Aerial crown-view tile of a tropical tree (Barro Colorado Island, Panama), acquired 20240611:
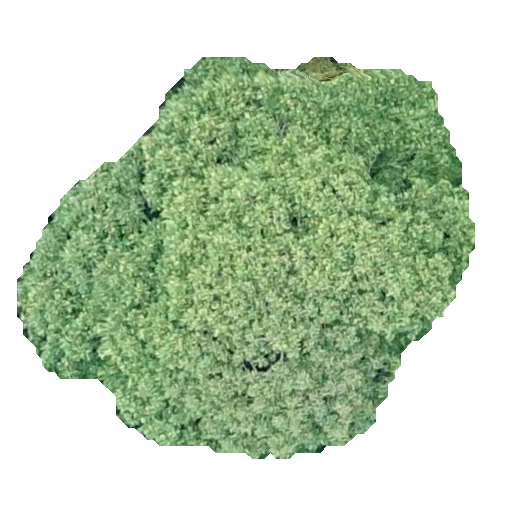
Species: Dipteryx oleifera
GBIF accepted scientific name: Dipteryx oleifera
Crown area: 207.028 m²